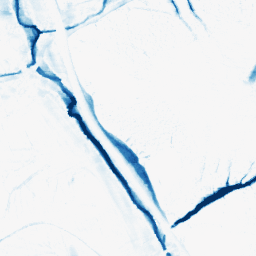
Category: morphological
Decomposition family: morphological_ellipse
Decomposition parameters: operation: closing
width: 10
height: 20
Upsampling method: lanczos
Upsampling parameters: scale: 4
Upsampling scale: 4